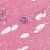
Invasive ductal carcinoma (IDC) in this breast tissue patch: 0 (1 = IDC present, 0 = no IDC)